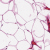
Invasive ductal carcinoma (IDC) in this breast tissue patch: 0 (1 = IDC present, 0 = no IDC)